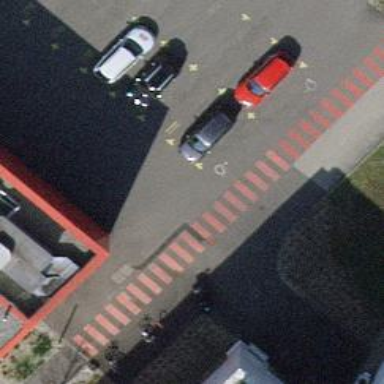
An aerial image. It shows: Parking aisle designated as service road.